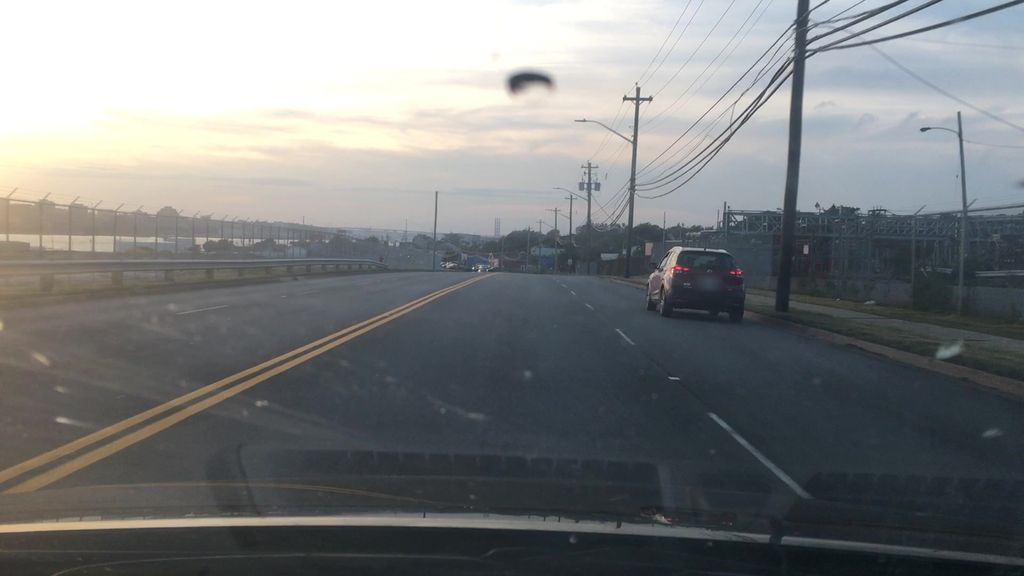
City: halifax